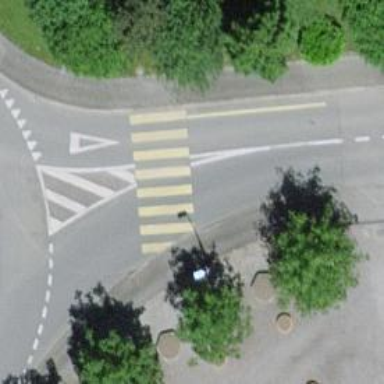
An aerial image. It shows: Uncontrolled zebra crossing on the road.